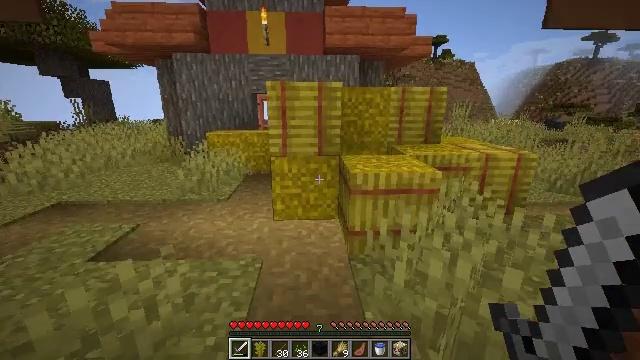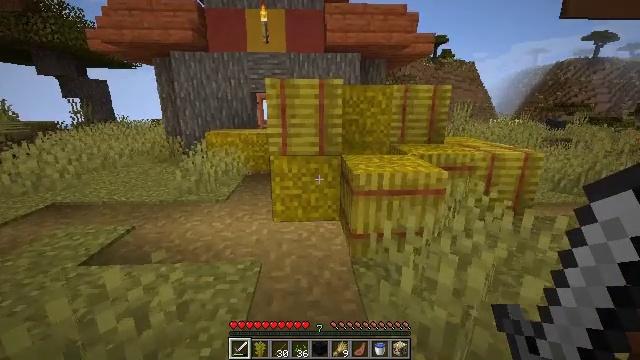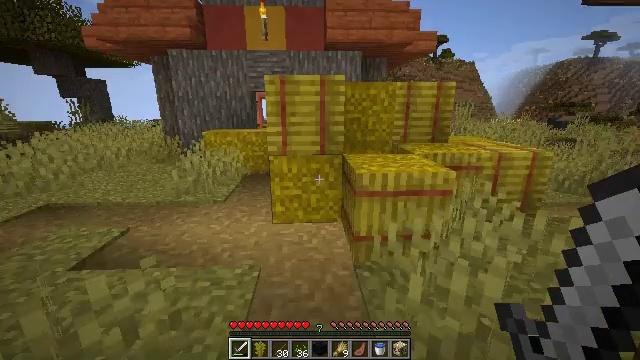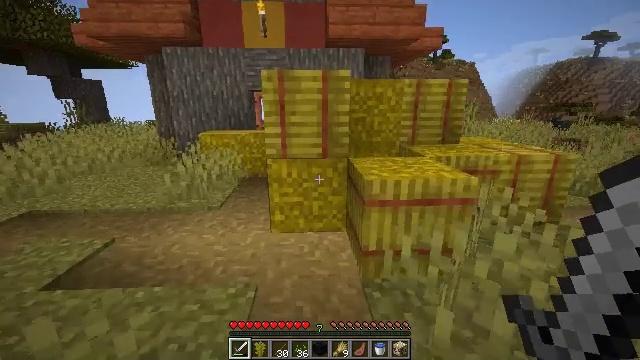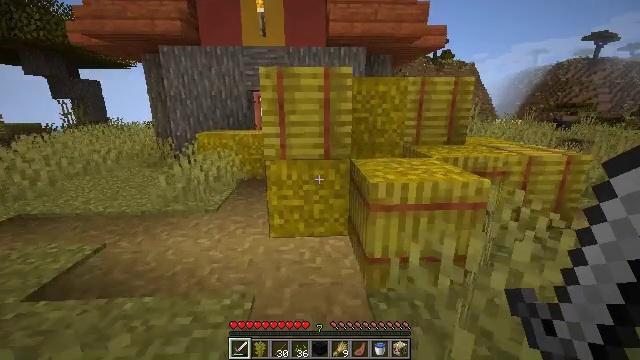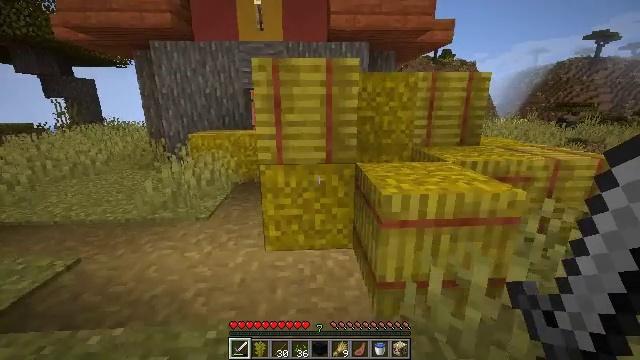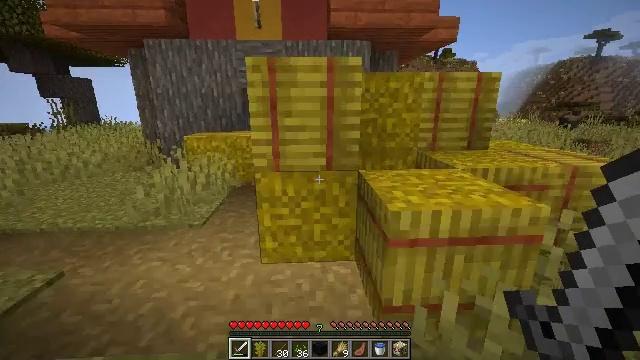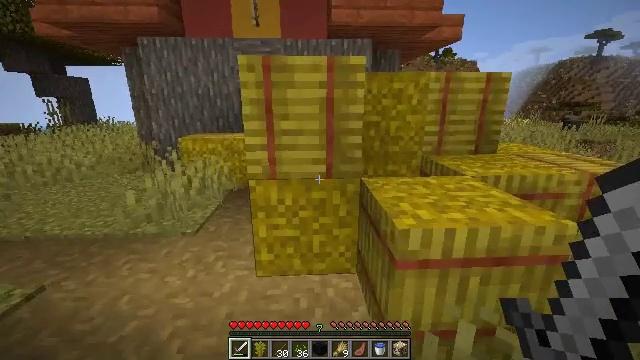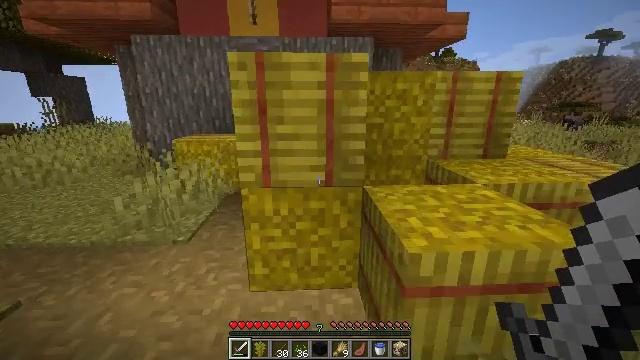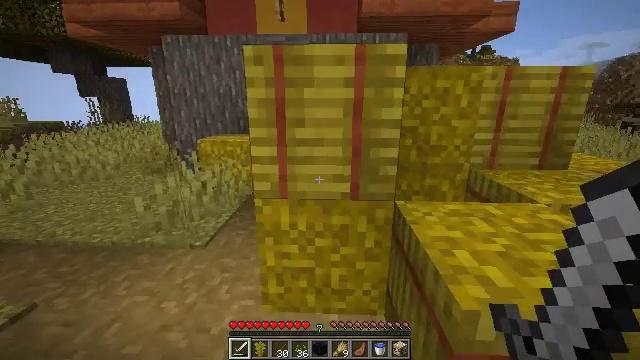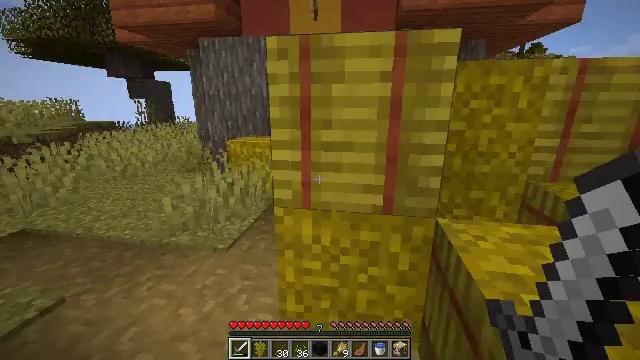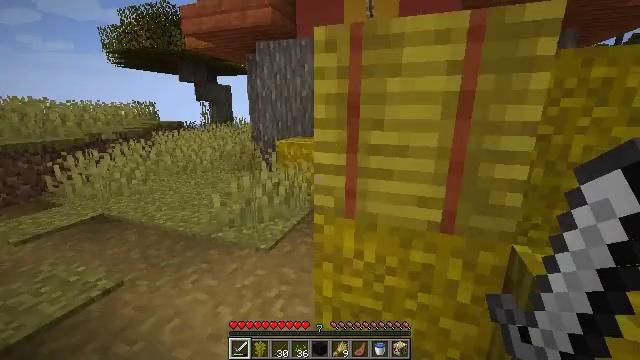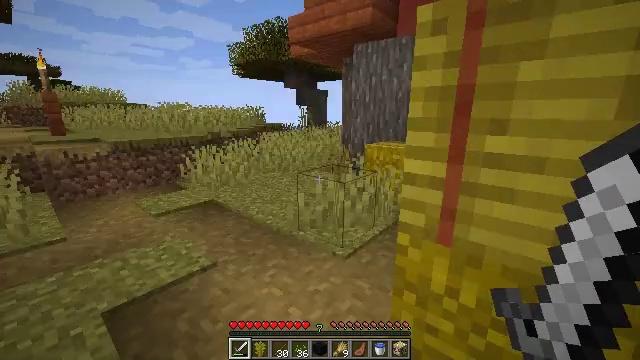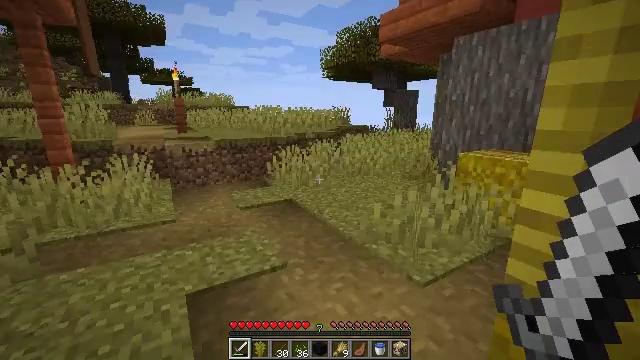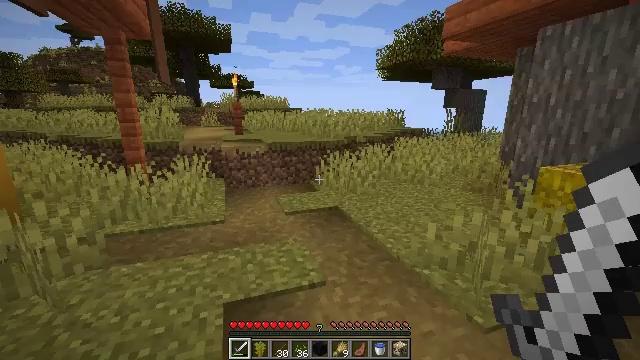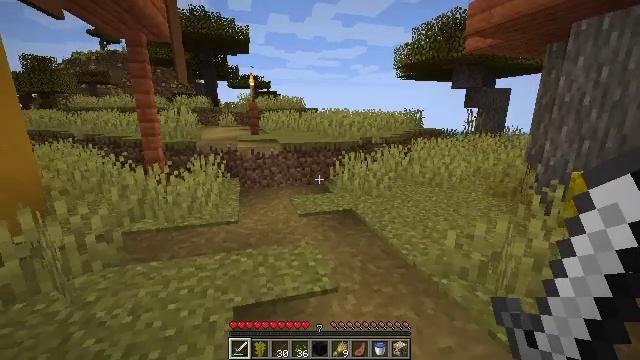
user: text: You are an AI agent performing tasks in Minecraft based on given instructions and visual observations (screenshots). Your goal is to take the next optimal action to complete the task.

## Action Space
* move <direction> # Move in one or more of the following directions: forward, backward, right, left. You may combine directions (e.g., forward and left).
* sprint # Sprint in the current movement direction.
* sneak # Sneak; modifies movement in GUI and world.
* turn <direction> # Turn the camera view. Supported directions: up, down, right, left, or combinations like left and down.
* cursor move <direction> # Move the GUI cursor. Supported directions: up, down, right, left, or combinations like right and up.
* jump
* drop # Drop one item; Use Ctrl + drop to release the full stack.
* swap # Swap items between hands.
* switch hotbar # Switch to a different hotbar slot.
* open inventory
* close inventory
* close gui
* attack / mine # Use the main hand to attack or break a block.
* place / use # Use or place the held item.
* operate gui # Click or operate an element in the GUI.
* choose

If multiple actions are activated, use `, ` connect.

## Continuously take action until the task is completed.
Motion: motion action
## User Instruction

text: Collect a hay block for crafting.
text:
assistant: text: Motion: move forward
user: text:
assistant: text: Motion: move forward
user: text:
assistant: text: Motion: move forward
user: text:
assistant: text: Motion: move forward
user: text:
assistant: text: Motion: move forward
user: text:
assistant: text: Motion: move forward
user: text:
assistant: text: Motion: move forward
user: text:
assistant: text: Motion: move forward
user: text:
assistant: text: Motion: move forward, turn left
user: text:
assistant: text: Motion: move forward, turn left
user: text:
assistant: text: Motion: move forward, turn left
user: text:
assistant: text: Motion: move forward, turn left
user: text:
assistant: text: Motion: move forward, turn left
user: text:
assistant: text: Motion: move forward, turn left
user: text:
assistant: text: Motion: move forward, turn left
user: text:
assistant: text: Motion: move forward
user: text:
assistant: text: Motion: move forward
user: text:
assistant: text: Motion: move forward
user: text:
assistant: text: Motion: move forward
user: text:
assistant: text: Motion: move forward
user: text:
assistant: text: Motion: move forward, turn right
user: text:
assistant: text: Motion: move forward, turn right
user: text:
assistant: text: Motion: move forward, turn right
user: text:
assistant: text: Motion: move forward, turn right
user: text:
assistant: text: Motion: move forward
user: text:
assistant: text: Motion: move forward
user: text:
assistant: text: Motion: move forward
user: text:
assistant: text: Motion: move forward
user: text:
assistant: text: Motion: move forward
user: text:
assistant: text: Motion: move forward